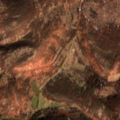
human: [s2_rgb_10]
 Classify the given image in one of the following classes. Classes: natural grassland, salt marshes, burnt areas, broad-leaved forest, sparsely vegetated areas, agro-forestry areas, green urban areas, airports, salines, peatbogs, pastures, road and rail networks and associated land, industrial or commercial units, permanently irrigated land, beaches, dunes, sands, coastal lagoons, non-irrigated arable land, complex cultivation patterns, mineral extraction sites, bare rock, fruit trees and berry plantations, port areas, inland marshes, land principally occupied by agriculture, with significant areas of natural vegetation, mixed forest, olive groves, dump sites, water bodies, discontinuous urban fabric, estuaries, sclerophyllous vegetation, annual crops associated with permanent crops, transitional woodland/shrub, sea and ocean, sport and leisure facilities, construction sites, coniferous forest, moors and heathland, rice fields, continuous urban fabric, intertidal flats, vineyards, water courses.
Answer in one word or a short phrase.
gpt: complex cultivation patterns, land principally occupied by agriculture, with significant areas of natural vegetation, transitional woodland/shrub